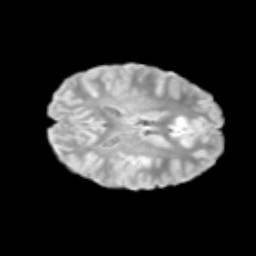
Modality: T2w
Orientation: axial
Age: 11
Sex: female
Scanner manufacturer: siemens
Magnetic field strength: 3 T
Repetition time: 3.8 s
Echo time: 0.07 s